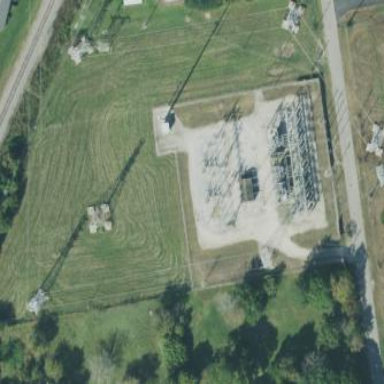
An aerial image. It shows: Outdoor distribution power substation.